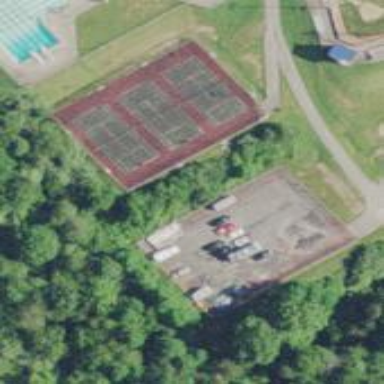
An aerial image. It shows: Tennis court on pitch designated for leisure land.